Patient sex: F
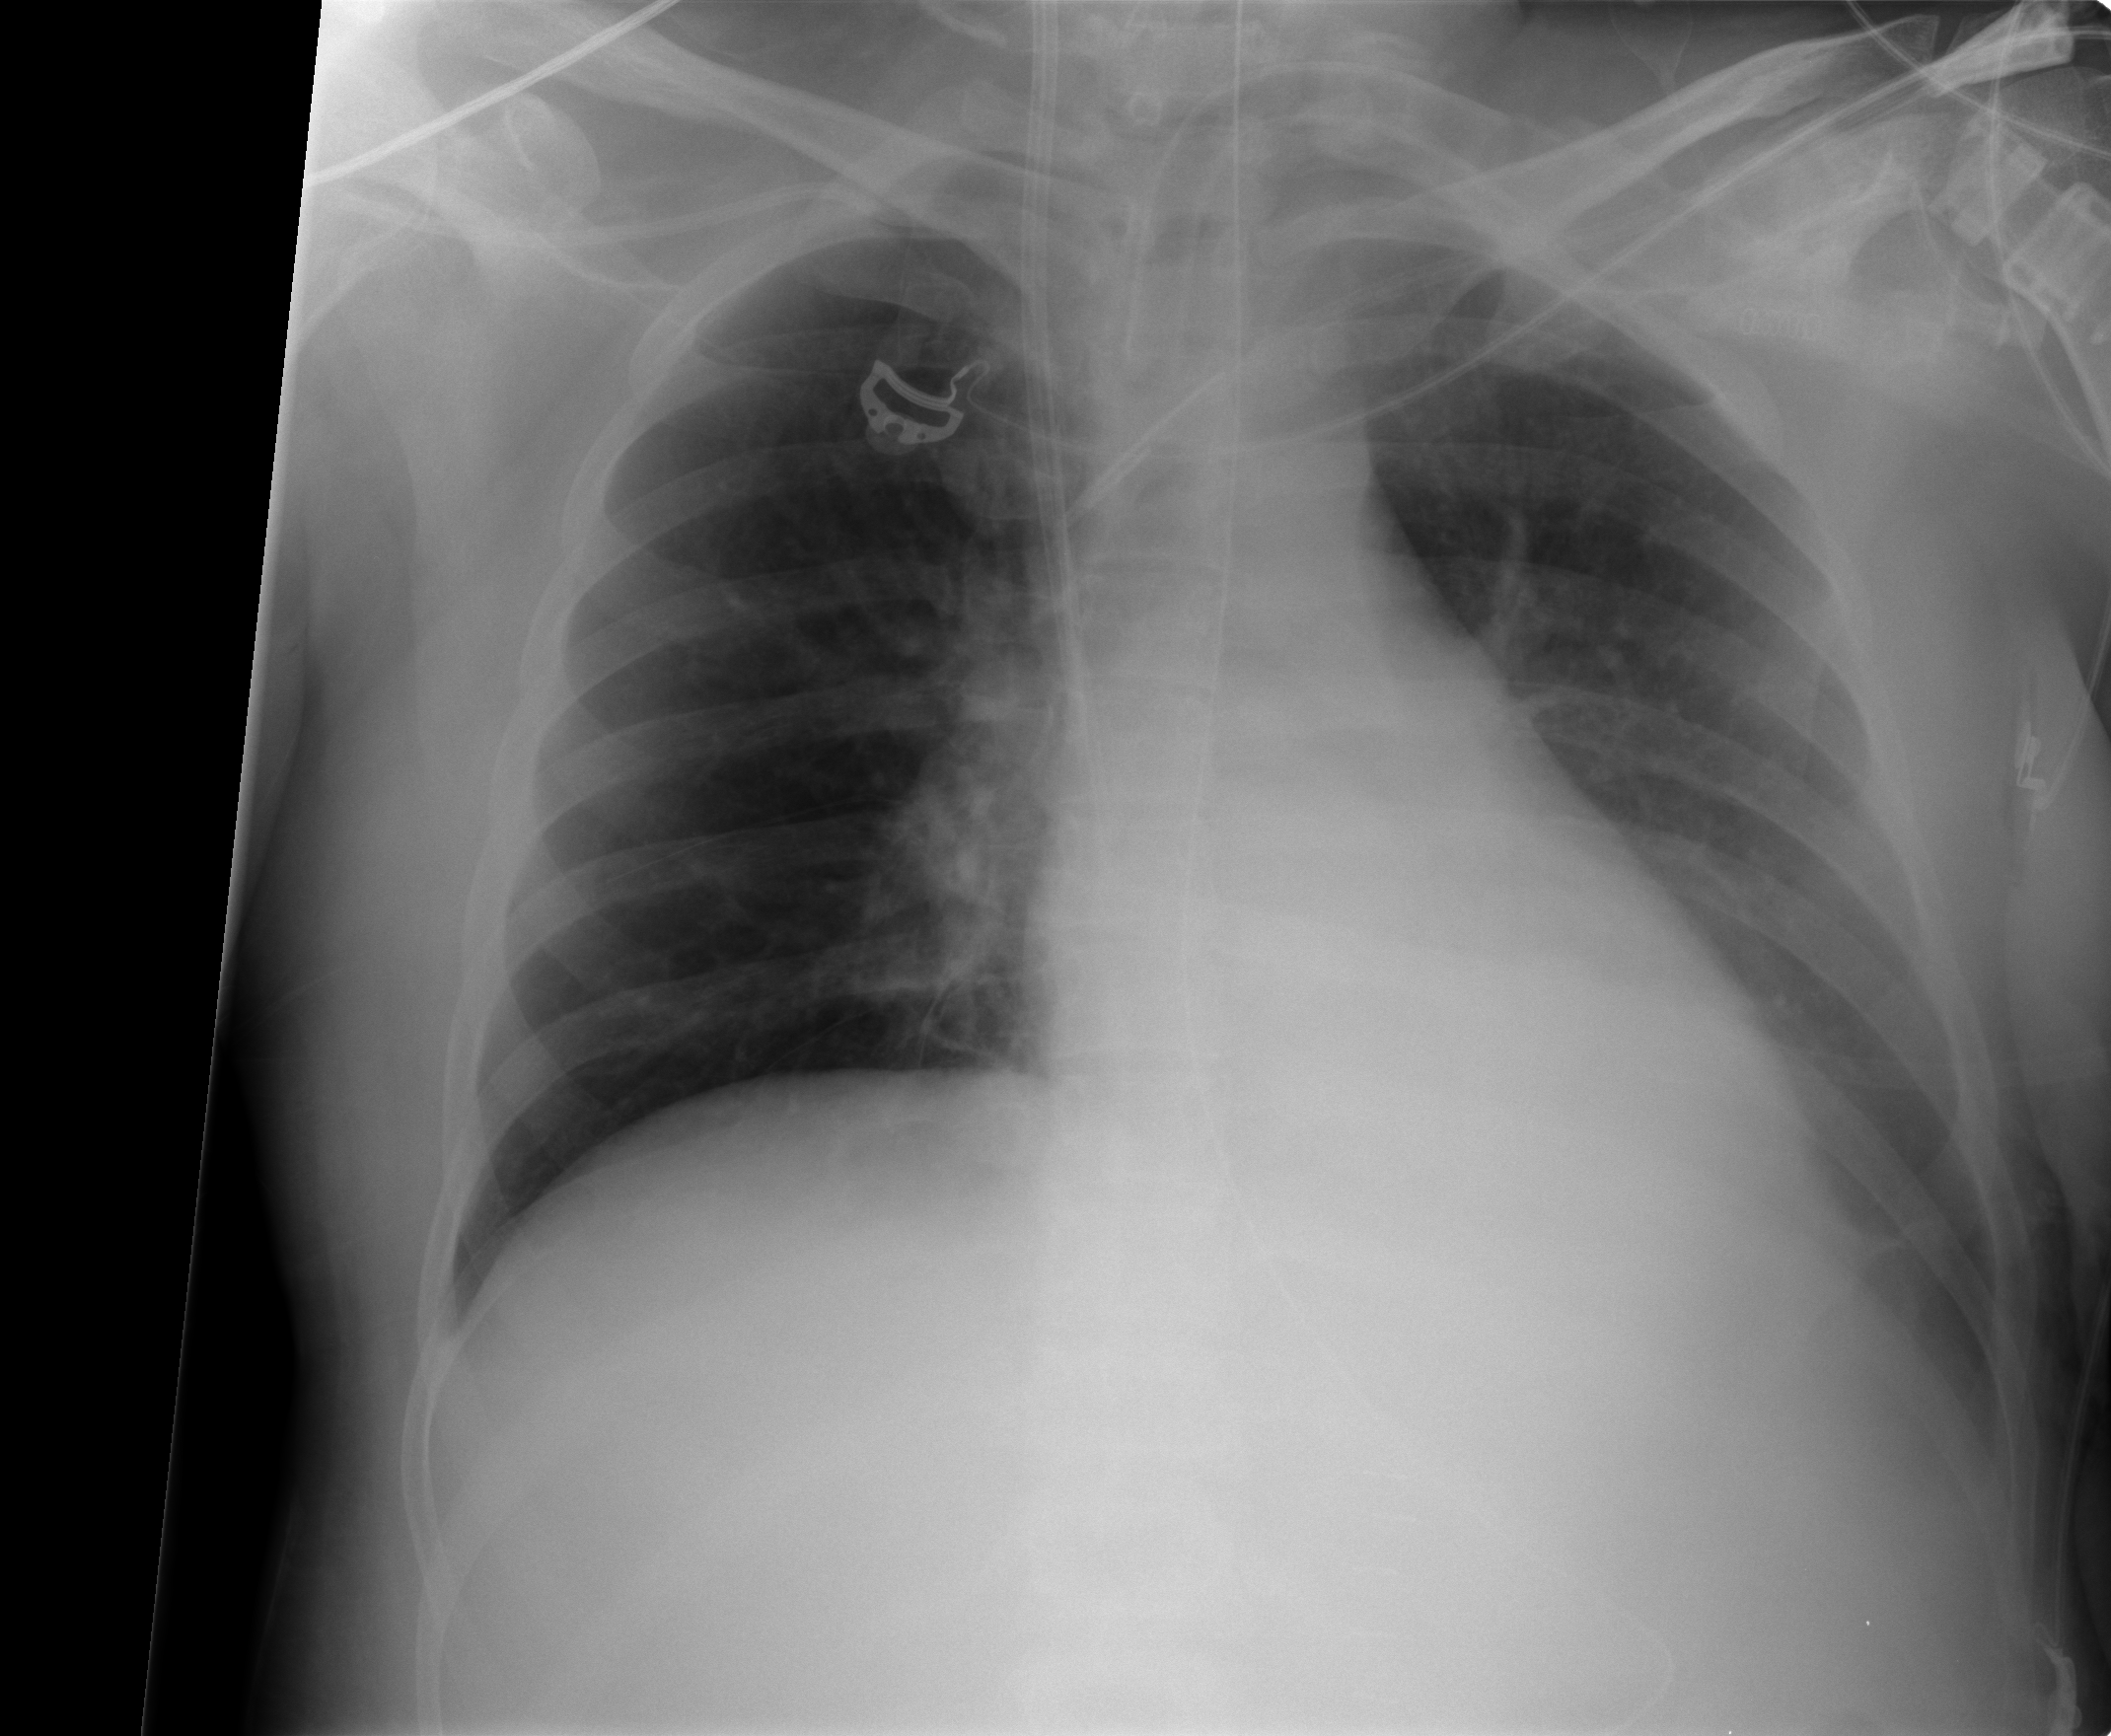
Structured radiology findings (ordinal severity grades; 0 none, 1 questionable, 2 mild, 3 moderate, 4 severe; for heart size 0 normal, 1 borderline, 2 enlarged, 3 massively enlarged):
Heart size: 0
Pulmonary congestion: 0
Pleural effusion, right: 0
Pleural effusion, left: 0
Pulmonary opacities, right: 0
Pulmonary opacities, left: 0
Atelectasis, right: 2
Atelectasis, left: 0